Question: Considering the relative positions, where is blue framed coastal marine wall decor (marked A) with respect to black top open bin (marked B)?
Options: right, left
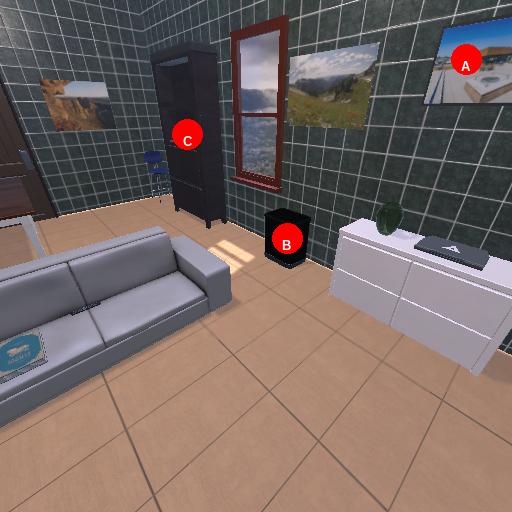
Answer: right